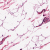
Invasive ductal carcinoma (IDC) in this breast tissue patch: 0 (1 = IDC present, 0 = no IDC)